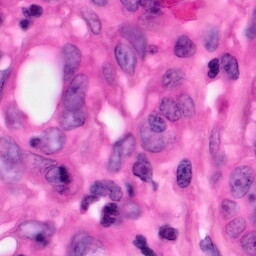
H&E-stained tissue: Pancreatic